Aerial crown-view tile of a tropical tree (Barro Colorado Island, Panama), acquired 20250818:
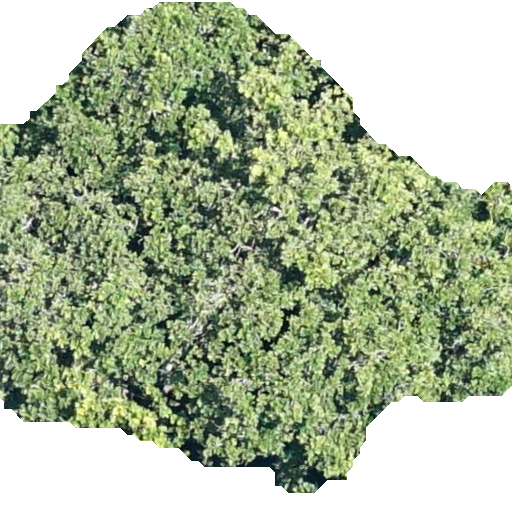
Species: Anacardium excelsum
GBIF accepted scientific name: Anacardium excelsum
Crown area: 296.804 m²